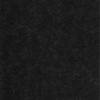
Label: dusty